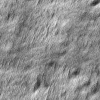
Atmospheric dust classification: not_dusty